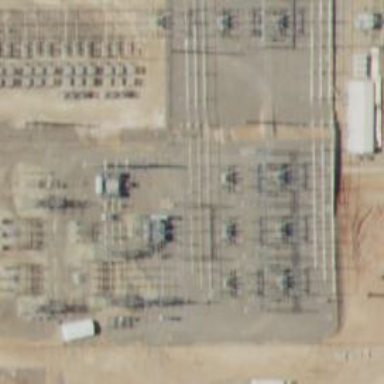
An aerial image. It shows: Switch used for power control.